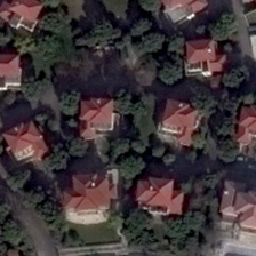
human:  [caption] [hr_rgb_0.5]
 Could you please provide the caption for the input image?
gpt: Some red houses are scattered among the green trees.

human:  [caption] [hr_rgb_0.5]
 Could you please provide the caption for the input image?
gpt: A red house is scattered in a green tree

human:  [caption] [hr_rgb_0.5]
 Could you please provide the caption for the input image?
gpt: Red houses are scattered among the green trees.

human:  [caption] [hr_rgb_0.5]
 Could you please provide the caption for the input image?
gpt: There are some red houses scattered among the green trees.

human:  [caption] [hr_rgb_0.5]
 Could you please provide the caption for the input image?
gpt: Some red houses are scattered among the green trees.